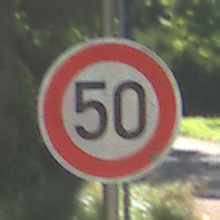
Verkehrszeichen: Geschwindigkeit50
Umgebung: Outdoor, RoadRail
Tageszeit: Midday
Wetter: Clear
Licht: Natural
Jahreszeit: NotSpecified
Kontrast: HighContrast